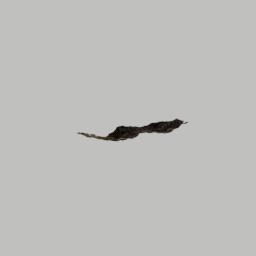
Label: nature